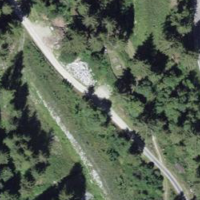
EUNIS habitat code: 43
Species observed at this site:
Tussilago farfara